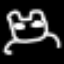
Label: frog